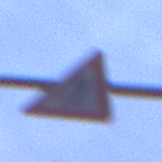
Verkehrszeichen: EinseitigVerengteFahrbahnLinks
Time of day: Night
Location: Outdoor (Urban)
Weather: PartlyCloudy
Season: NotSpecified
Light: Artificial